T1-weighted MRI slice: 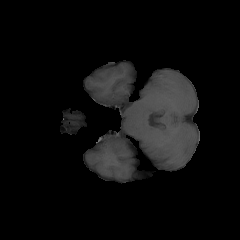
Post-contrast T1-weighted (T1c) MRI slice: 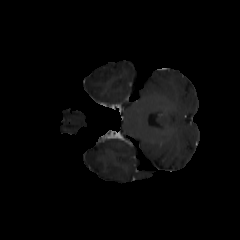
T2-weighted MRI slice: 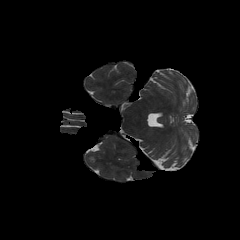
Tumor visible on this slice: no